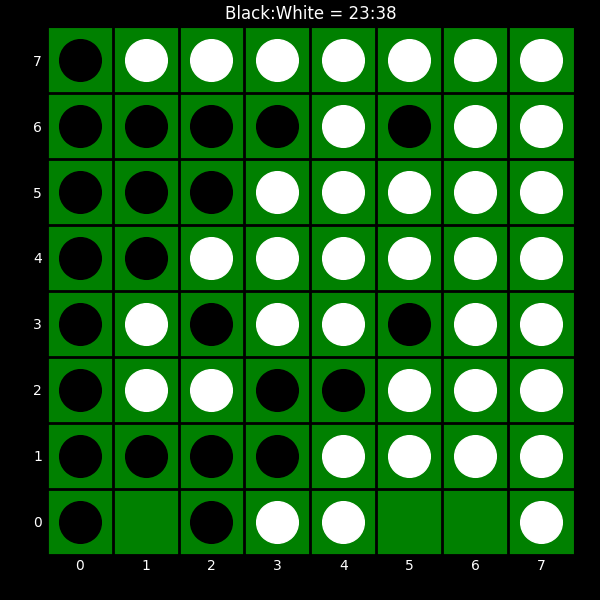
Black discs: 23
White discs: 38